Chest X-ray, PA view. Patient: 58 years old, sex M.
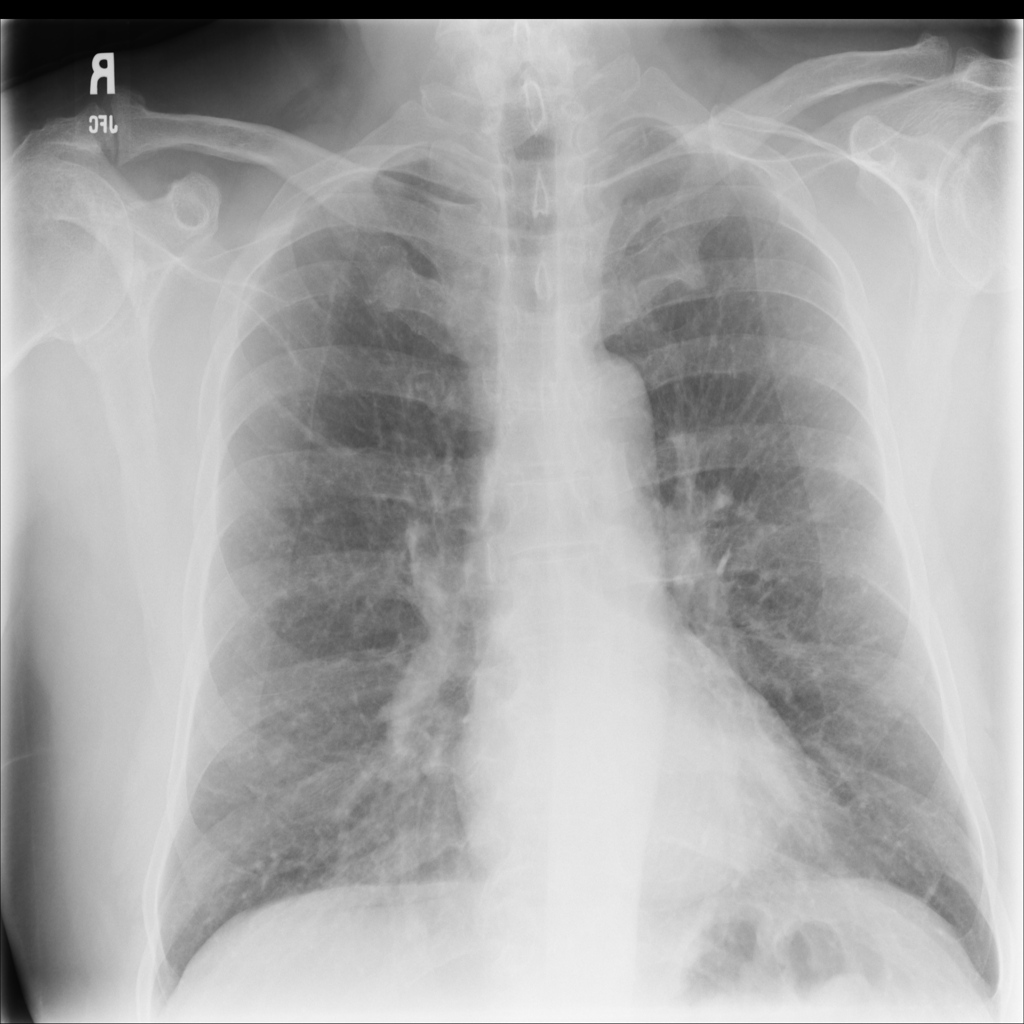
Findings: Nodule